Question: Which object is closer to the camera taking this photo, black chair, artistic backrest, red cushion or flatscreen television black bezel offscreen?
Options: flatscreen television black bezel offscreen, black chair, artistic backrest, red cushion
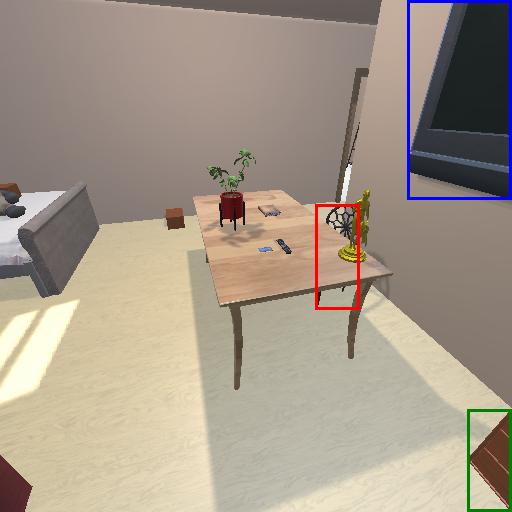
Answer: flatscreen television black bezel offscreen